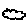
Label: cloud